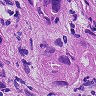
Metastatic tissue present: yes